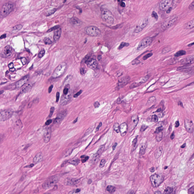
Tumor epithelial tissue: no
Tumor-associated stroma tissue: yes
Normal tissue: no